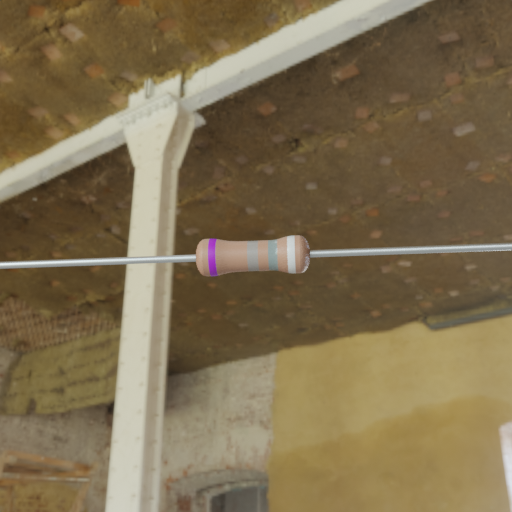
Resistor colour bands (in order): violet, gray, gray, silver